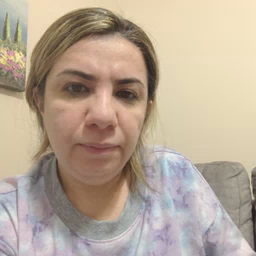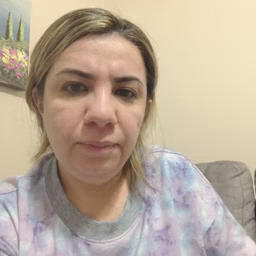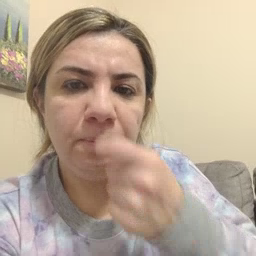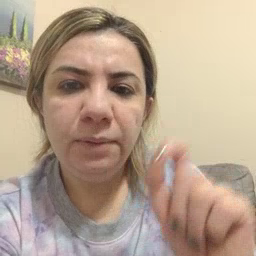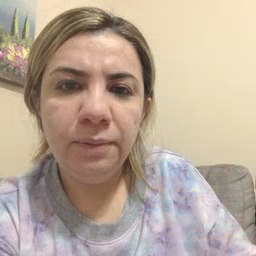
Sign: pen